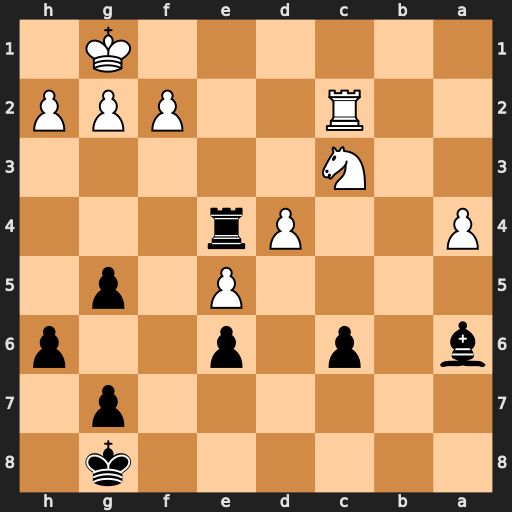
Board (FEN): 6k1/6p1/b1p1p2p/4P1p1/P2Pr3/2N5/2R2PPP/6K1
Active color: b
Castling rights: -
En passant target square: -
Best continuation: Re1#